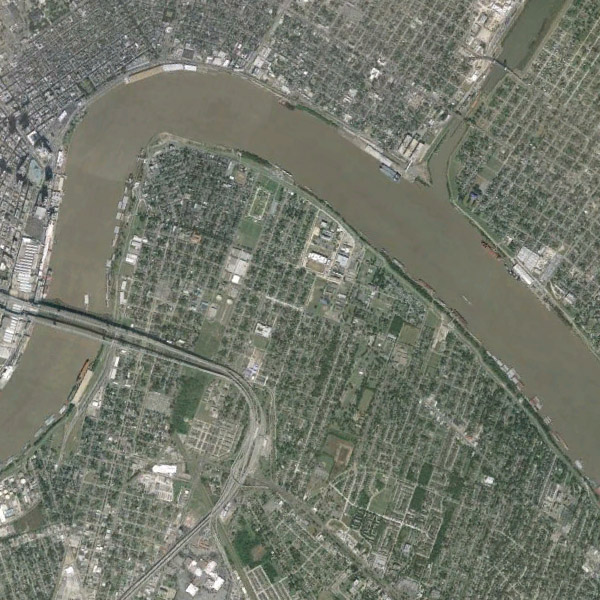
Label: River